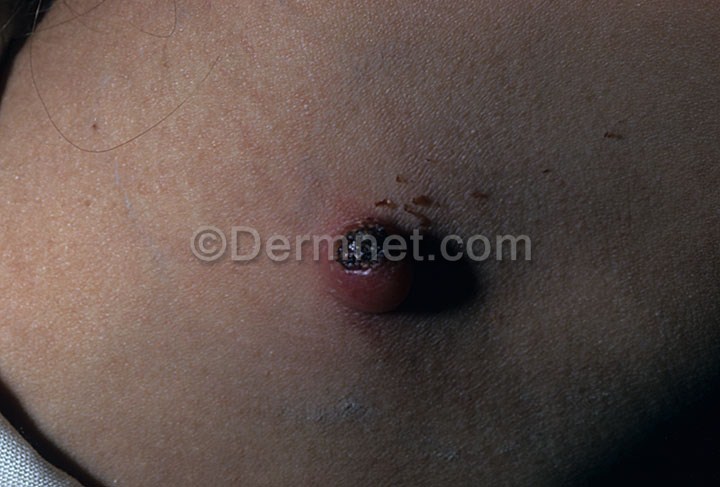
Disease: Herpes HPV and other STDs Photos